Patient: sex F, age 73
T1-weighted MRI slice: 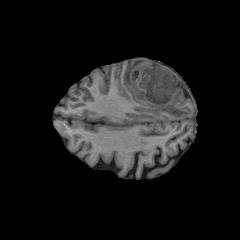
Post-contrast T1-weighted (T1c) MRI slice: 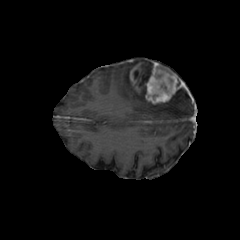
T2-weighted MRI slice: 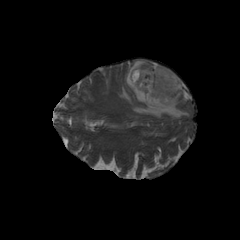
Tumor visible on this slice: yes
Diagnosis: Glioblastoma, IDH-wildtype
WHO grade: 4